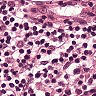
Metastatic tissue present: no